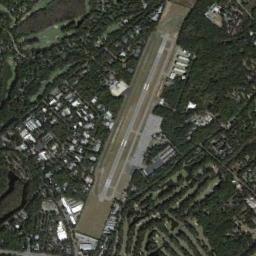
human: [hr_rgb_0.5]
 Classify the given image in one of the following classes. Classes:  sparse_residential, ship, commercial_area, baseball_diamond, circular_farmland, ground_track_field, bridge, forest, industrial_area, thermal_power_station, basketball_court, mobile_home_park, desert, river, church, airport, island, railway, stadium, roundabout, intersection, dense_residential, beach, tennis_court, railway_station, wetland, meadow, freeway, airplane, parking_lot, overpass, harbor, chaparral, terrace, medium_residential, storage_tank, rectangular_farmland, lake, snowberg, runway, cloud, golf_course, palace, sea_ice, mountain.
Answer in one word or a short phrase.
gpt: airport